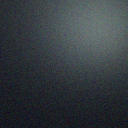
Screen state: off